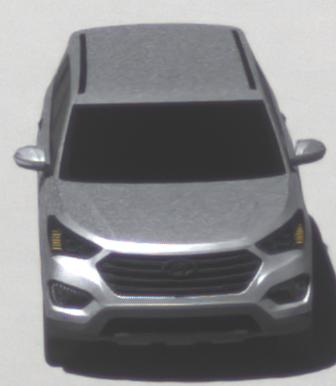
Make: Hyundai
Model: Santa Fe 2.4 GDI
Detailed model: Santa Fe (DM)
Model produced from: 2017/08
Model produced until: 2018/01
Doors: 5
Color: white
Road condition: dry road
Daytime: midday
Contrast: high contrast